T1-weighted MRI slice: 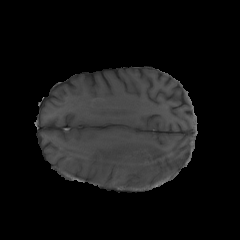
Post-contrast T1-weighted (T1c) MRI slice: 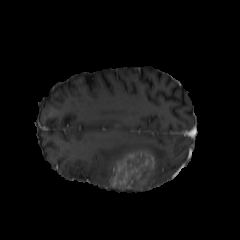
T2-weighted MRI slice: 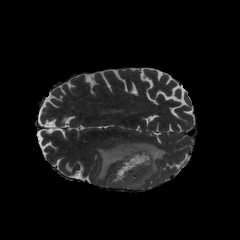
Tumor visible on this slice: yes